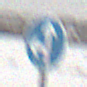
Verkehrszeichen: VorgeschriebeneFahrtrichtungGeradeausOderLinks
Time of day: MorningAfternoon
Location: Outdoor (Nature)
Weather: Overcast
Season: Winter
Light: Natural